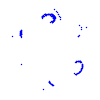
Particle: proton